Question: I have a graph input where the X axis is time (going forwards). The Y axis is generally stable but has large drops and raises at different points (marked as the red arrows below)

Visually it's obvious but how do I efficiently detect this from within code? I'm not sure which algorithms I should be using but I would like to keep it as simple as possible.
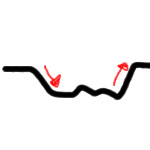
Answer: A simple way is to calculate the difference between every two neighbouring samples, eg diff= abs(y[x point 1] - y[x point 0]) and calculate the standard deviation for all the differences. This will rank the differences in order for you and also help eliminate random noise which you get if you just sample largest diff values.
If your up/down values are over several x periods ( eg temp plotted every minute ), then calculate the diff over N samples, taking the max and min from the N samples. If you want 5 samples to be the detection period, then get samples 0,1,2,3,4 and extract min/max, use those for diff. Repeat for samples 1,2,3,4,5 and so on. You may need to play with this as too many samples starts affecting stddev.
An alternative method is to calculate the slope of up/down parts of the chart by subsampling and selecting slopes and lengths that are interesting. While this can be more accurate for automated detection it is much harder to describe the algorithm in depth.
I've worked on similar issues and built a chart categoriser, but would really love references to research in this area.
When you get this going, you may also want to look at 'control charts' from operations research, they identify several patterns that might also be worth detecting, depending on what your charts are of.